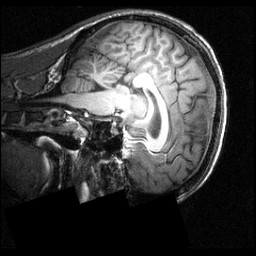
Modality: T1w
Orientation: sagittal
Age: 23
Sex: male
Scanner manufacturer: siemens
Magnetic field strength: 3.951 T
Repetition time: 1.5 s
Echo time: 0.00335 s